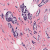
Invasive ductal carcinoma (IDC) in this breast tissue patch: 1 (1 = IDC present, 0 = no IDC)